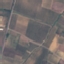
Label: PermanentCrop